Interaction volume radius: 5 \u00c5
Interaction volume height: 10 \u00c5
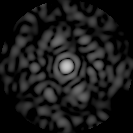
Disorder parameter: 0.7572